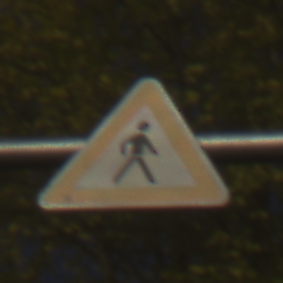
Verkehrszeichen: FussgaengerLinks
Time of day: SunriseSunset
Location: Outdoor (Urban)
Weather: PartlyCloudy
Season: Autumn
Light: Natural